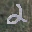
Label: 2